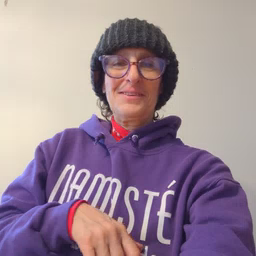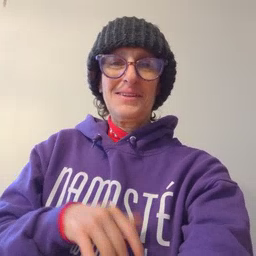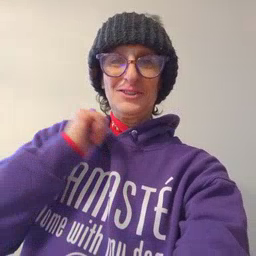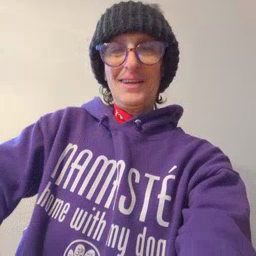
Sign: jacket